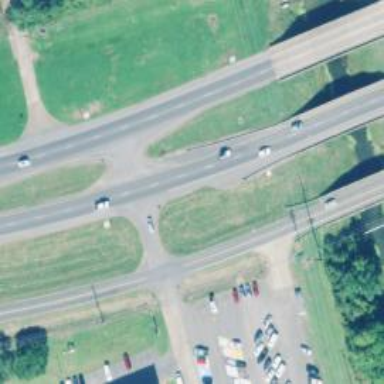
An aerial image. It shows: Trunk link highway.